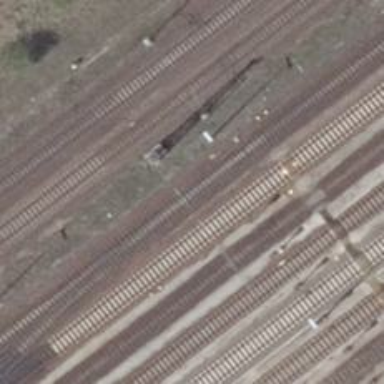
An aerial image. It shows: Railway switch.